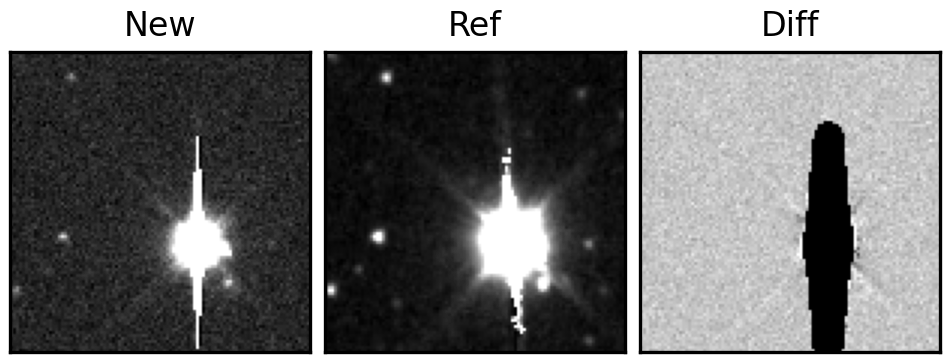
Label: bogus